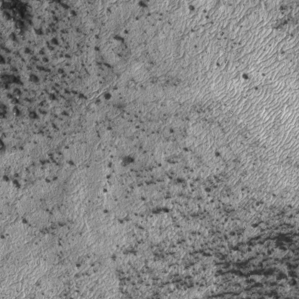
Label: frost